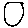
Label: circle